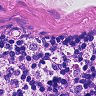
Metastatic tissue present: no